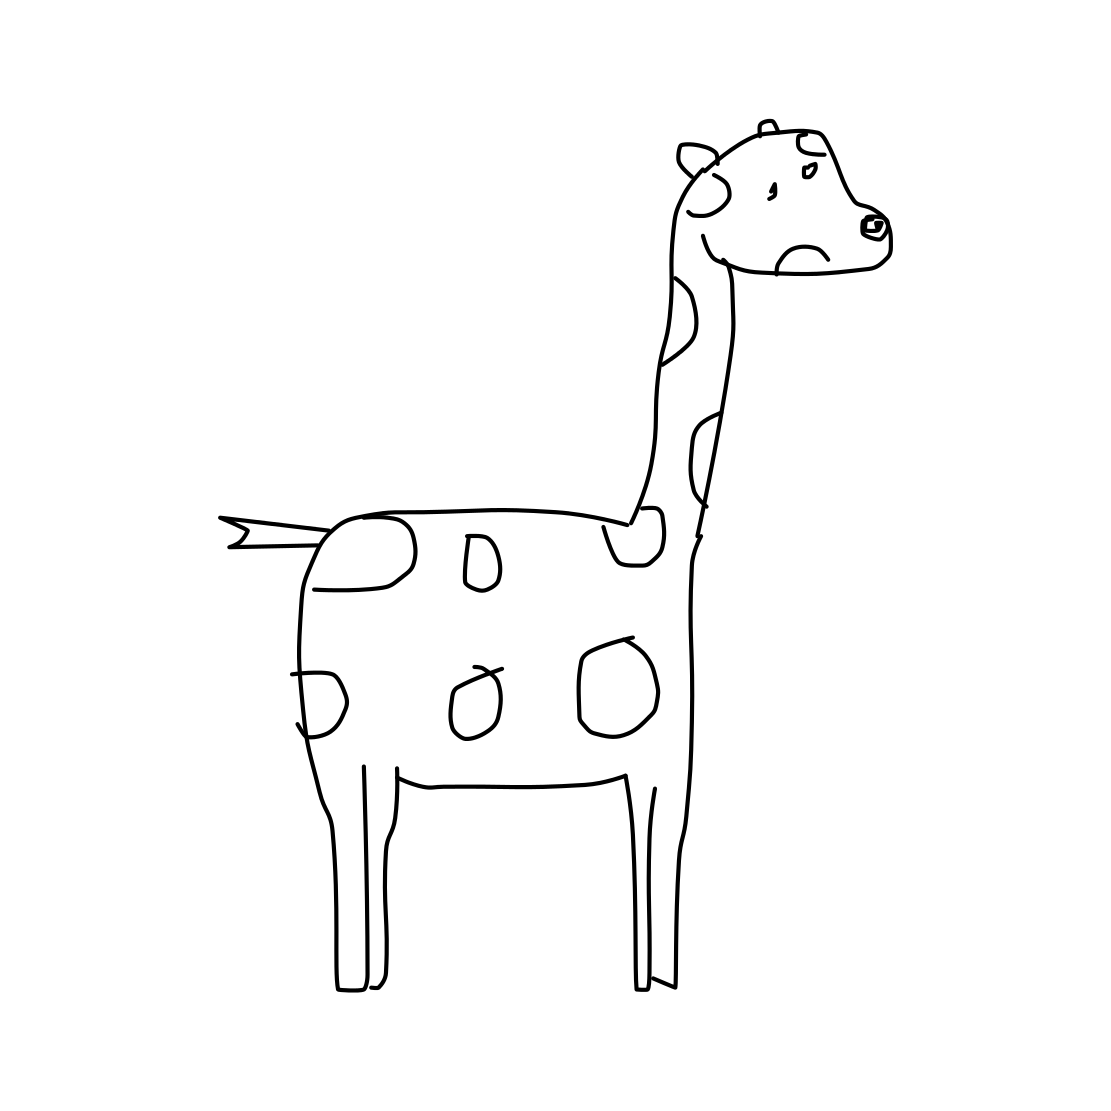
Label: giraffe